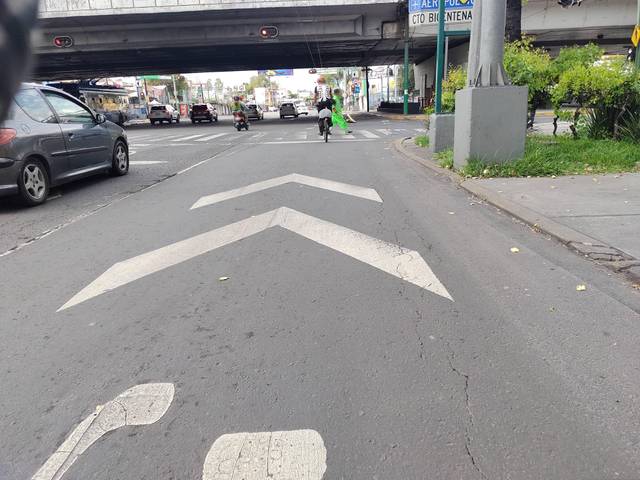
Region: Mexico
Coordinates: 19.465, -99.137